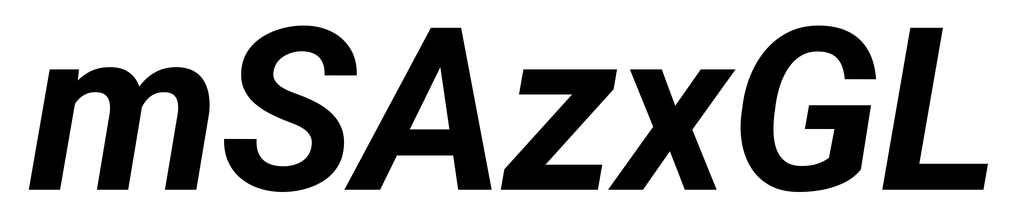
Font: Roboto-Italic_Bold_Italic